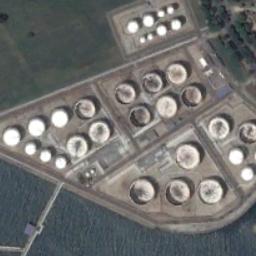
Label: storage_tank